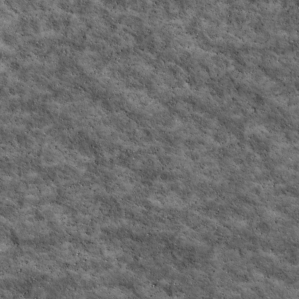
Label: non_frost